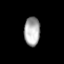
Tissue: lung
Cell type: Others
Senescence score: 0.2169
Nuclear area (px): 453
Mean DAPI intensity: 169.272